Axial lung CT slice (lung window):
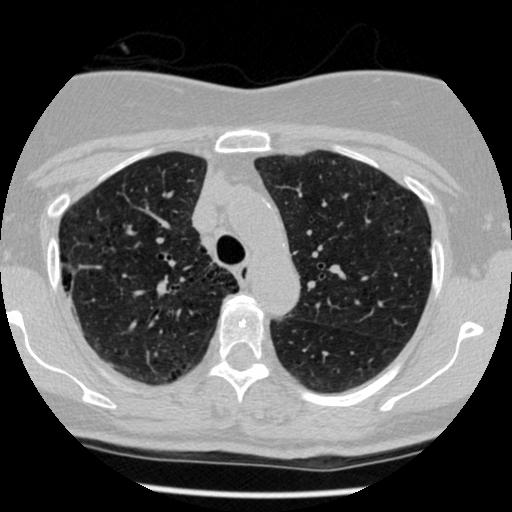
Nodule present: no